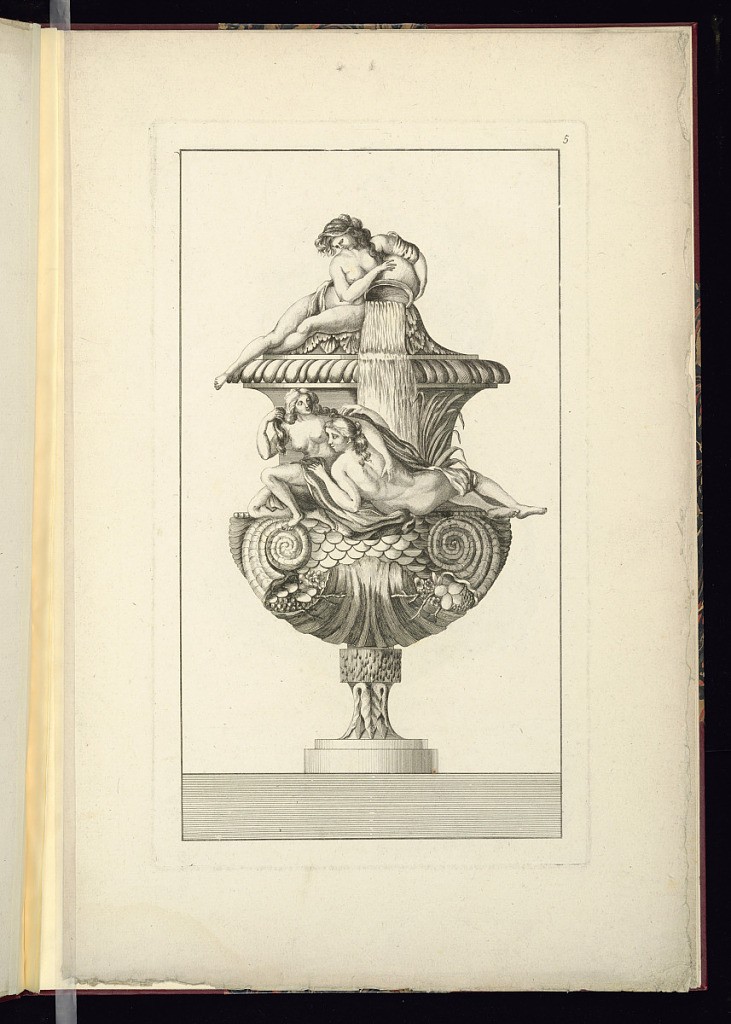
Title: Ornamental Vase Design
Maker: François Voisin, French, active 18th century
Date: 1786-1789
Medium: Engraving on paper
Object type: Print
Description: Lidded vase. On top is a woman reclining against a vase that spills water onto two other women carved in high relief on the neck of the vase. The vase is ornamented with gadroons, fish scale pattern, and floral ornamentation. The vase is elevated on a low socle. The print is numbered but not lettered.